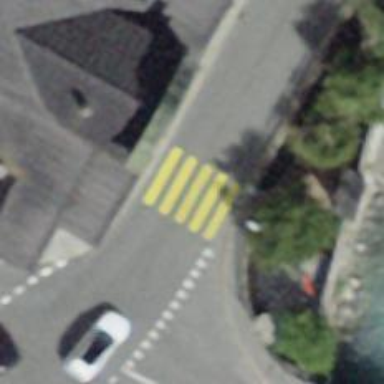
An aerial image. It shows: Uncontrolled zebra crossing on the road.